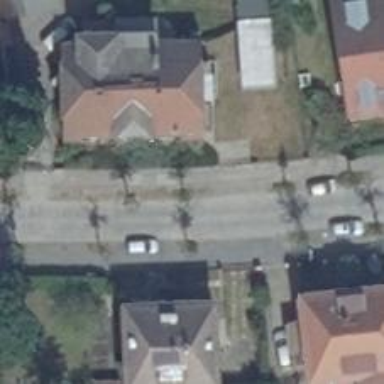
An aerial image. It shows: Avenue lined with deciduous broadleaved trees.